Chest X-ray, AP view. Patient: 17 years old, sex F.
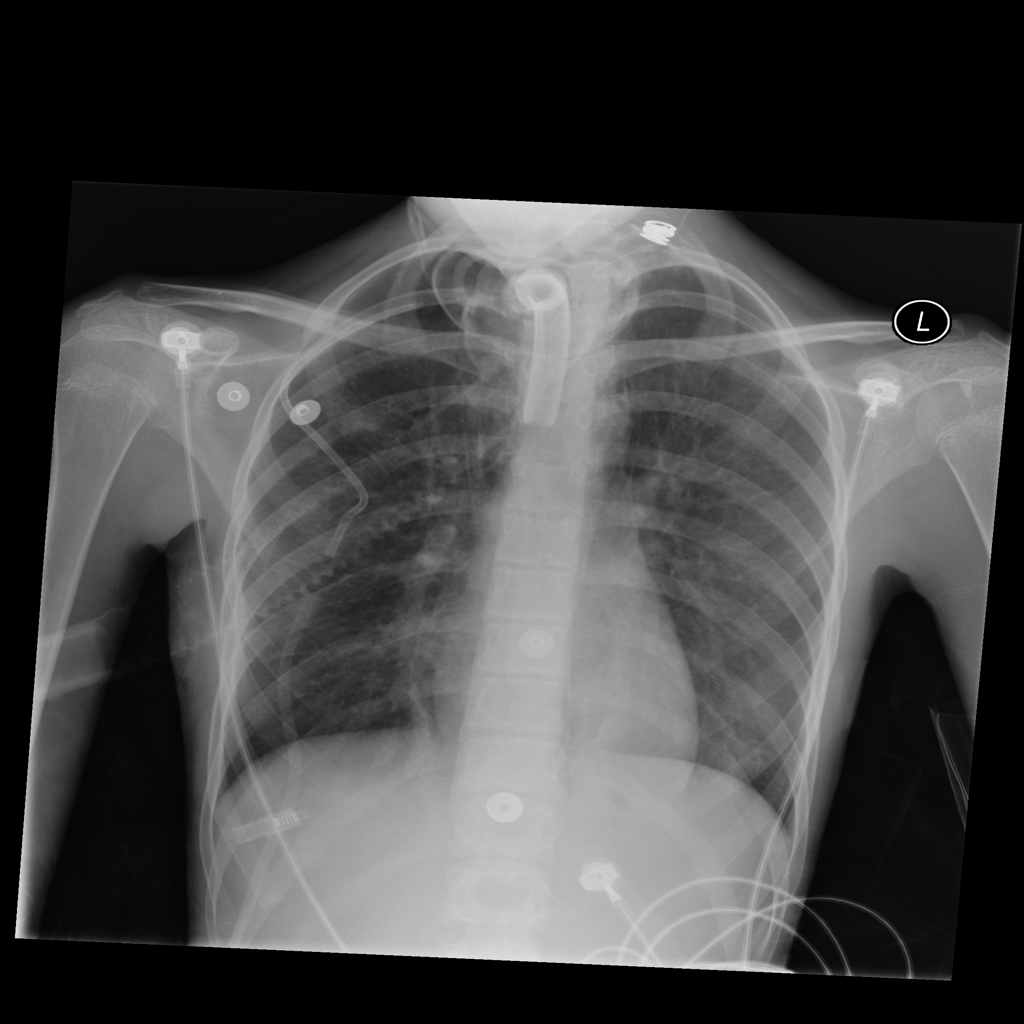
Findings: Infiltration